Question: i m practising C++. i just add c++ files in XCode and write some string splitting functionality in it. After that i include that C++ file i.e. extension of .mm file in my AppDelegate file and call function from .h file of C++ class. But i found one static error in red line which is . I used latest XCode version 4.5 and iOS 6.0. Please see screen shot of my error or xcode screen.

I m tried to modify my code as per given <URL> information but no success. :(
also i followed this <URL> information as well, but result is same.
Thanks
iHungry
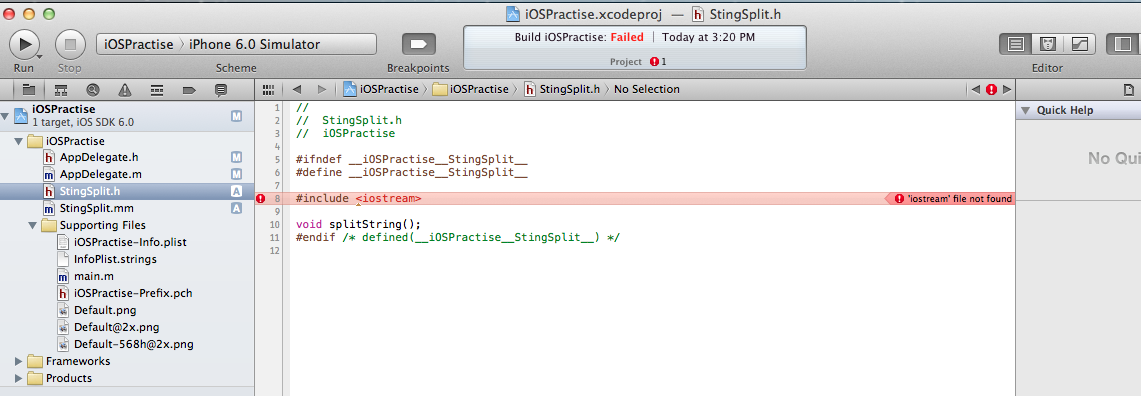
Answer: 'Objective C' having '.m' extensions for its implementation files. If you want to use 'C++' in 'Objective C' it should have '.mm' extensions. you can include 'C++' header files in your '.mm' file. But if you want to include your 'C++' header files in your '.h' file, you need to check 'macro' for that, like
'''
#ifdef __cplus
#include <iostream>
#endif
'''
But, I haven't tried any functions by including 'C++' header file in '.h' file. Hope it helps.